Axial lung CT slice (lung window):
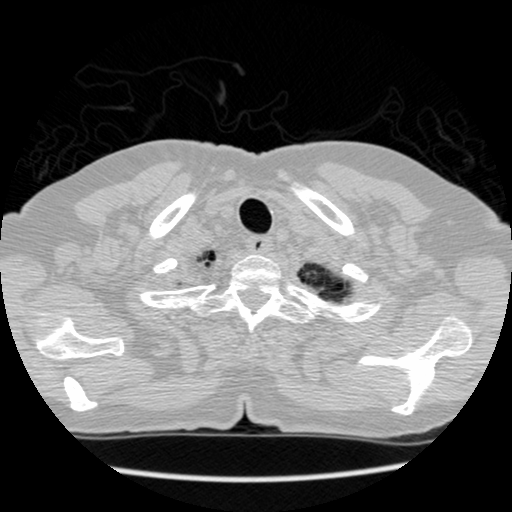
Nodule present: no